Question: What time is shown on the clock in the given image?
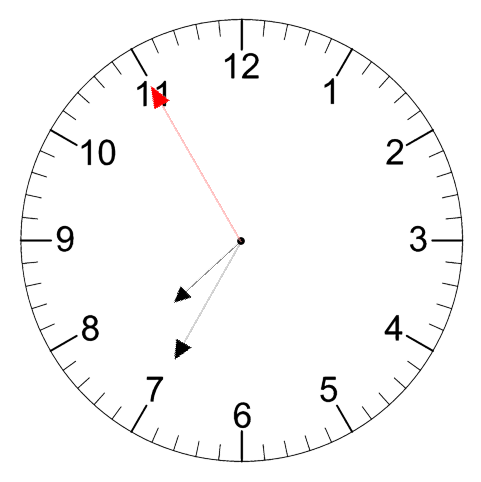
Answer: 07:34:55